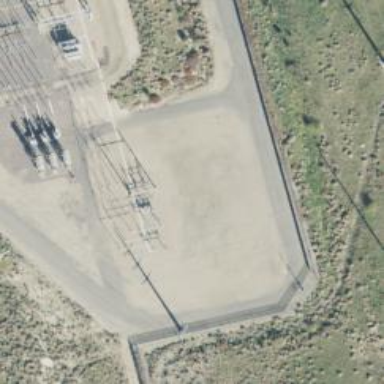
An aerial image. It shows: Switch for power supply.